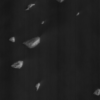
Label: not_dusty